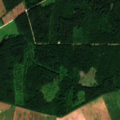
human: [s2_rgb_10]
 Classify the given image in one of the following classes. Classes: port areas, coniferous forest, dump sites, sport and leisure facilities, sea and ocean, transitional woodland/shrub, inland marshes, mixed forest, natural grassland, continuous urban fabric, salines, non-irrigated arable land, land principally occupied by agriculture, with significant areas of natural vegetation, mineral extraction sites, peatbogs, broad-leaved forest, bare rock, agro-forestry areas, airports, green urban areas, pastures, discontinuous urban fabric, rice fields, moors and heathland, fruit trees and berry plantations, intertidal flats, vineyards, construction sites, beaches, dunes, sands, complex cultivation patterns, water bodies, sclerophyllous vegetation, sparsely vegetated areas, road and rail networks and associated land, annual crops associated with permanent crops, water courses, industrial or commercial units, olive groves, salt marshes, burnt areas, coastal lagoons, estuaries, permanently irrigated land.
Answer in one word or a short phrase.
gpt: non-irrigated arable land, complex cultivation patterns, coniferous forest, mixed forest